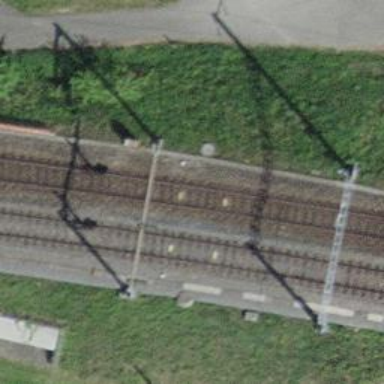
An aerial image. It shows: Railway signal.